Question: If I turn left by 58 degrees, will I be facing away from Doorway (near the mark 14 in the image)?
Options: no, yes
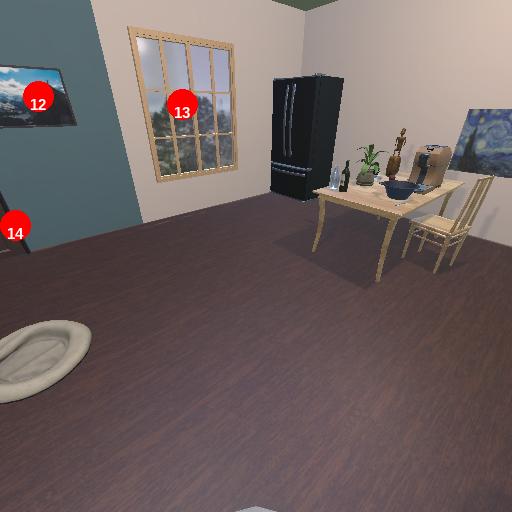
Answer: no